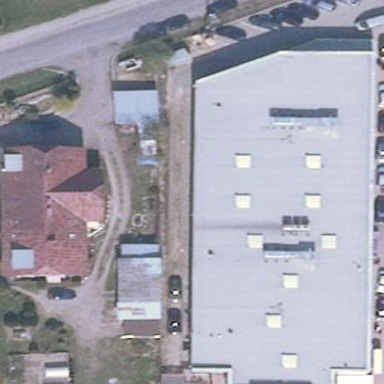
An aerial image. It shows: Supermarket building.